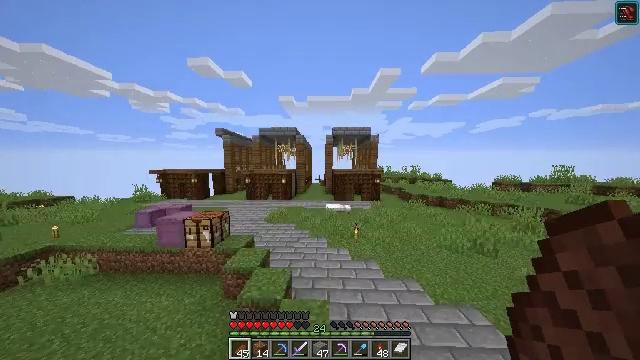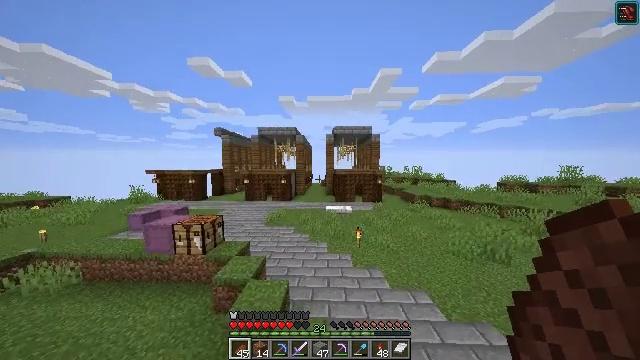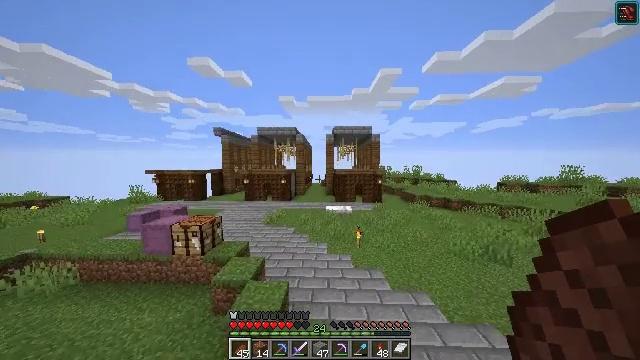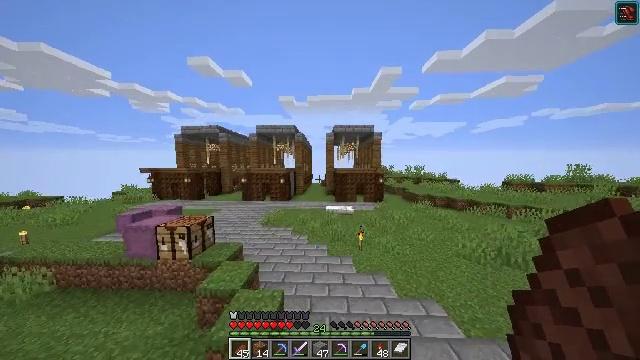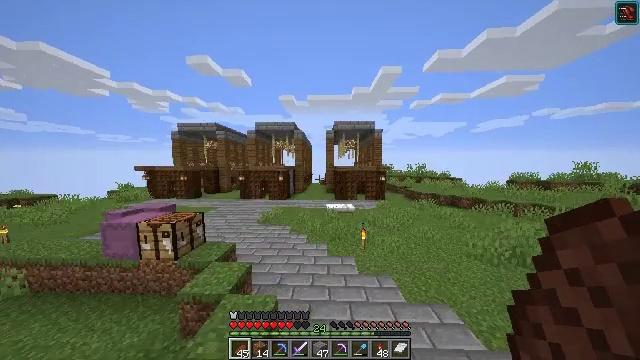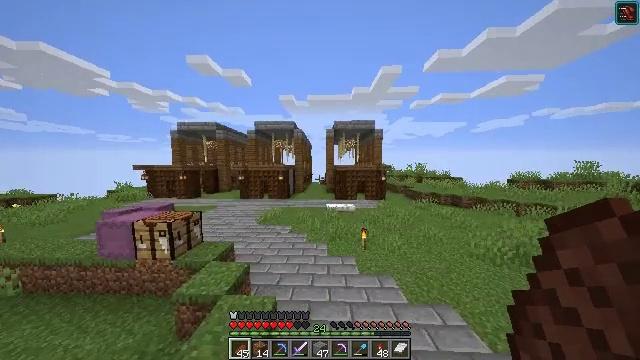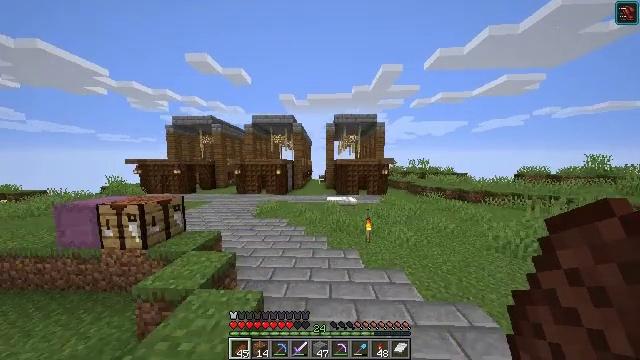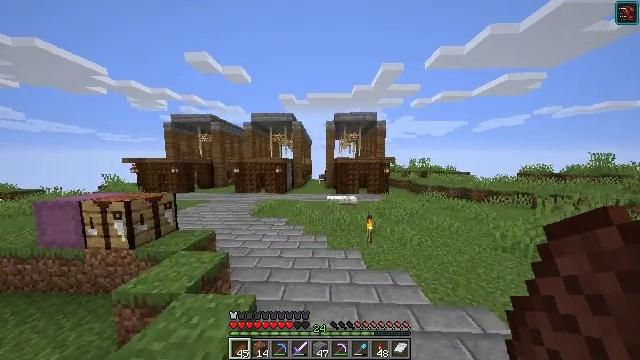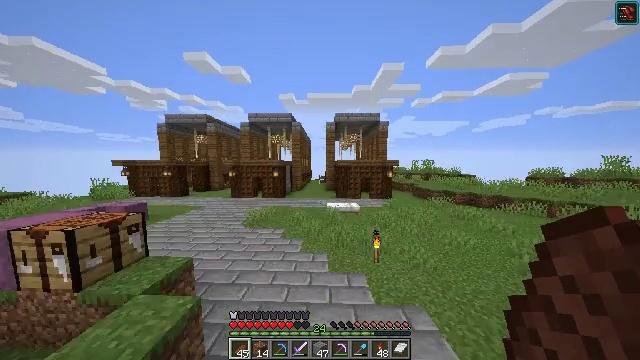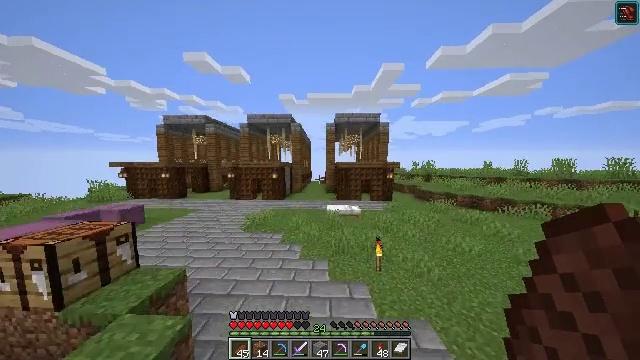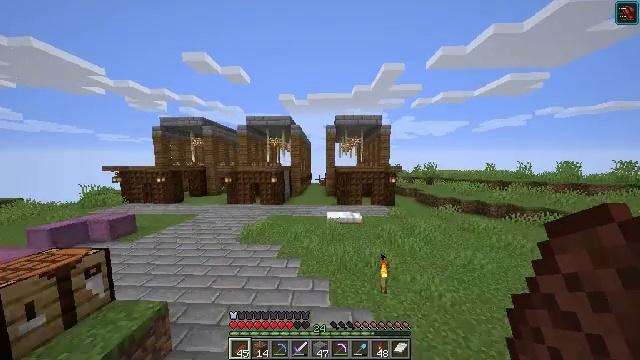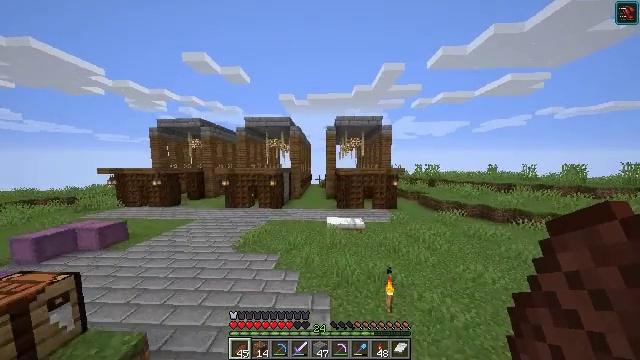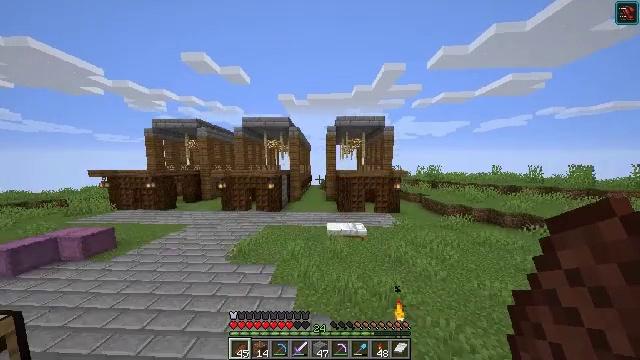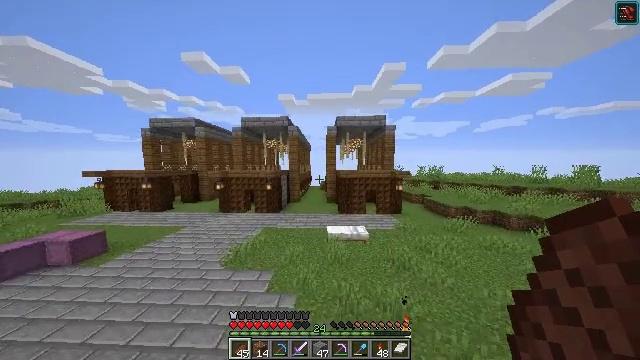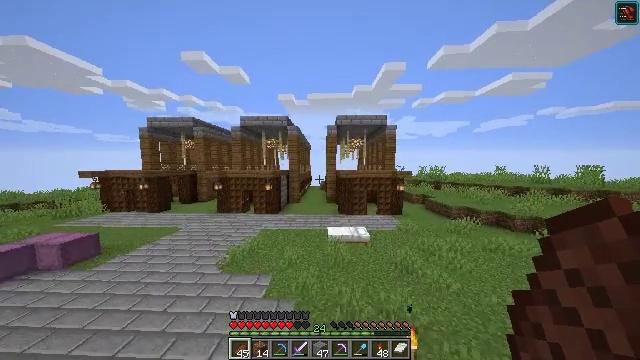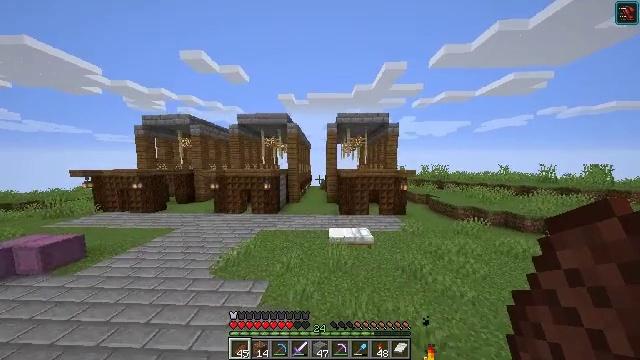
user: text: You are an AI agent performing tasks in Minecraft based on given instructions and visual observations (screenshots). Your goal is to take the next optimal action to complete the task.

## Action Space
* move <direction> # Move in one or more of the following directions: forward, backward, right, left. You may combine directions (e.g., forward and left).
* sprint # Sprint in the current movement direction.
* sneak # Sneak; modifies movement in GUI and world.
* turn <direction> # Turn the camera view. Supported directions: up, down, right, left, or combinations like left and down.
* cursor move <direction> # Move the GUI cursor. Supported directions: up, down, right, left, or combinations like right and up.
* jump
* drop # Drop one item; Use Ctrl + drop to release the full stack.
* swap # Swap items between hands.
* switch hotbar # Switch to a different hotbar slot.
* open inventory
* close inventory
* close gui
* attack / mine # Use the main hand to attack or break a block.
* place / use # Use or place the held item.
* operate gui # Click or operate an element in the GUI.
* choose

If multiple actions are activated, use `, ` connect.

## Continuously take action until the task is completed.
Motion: motion action
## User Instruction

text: Use the crafting table to make a glowstone from dust.
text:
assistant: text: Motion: move forward, jump
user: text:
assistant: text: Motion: move forward, jump
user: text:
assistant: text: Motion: move forward, jump
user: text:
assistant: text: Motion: move forward, jump
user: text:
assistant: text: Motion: move forward, jump
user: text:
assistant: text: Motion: move forward, jump
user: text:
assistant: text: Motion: move forward, jump
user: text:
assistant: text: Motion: move forward, jump
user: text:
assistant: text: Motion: move forward, jump
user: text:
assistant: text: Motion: move forward, jump
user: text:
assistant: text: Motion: move forward, jump
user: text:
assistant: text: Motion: move forward, jump
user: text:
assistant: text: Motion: move forward, jump
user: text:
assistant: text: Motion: move forward and move left, jump
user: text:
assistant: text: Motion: move forward and move left, jump
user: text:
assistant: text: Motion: move forward and move left
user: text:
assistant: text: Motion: move forward and move left
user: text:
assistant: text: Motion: move forward and move left
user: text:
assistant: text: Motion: move forward and move left
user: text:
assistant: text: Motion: move forward
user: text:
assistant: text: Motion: move forward
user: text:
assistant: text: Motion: move forward
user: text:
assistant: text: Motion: move forward
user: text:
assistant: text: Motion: move forward
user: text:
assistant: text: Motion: move forward
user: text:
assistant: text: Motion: move forward
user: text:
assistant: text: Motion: move forward
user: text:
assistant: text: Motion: move forward
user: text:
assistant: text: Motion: move forward
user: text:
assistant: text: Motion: move forward